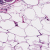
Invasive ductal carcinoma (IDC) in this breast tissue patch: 0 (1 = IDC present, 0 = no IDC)